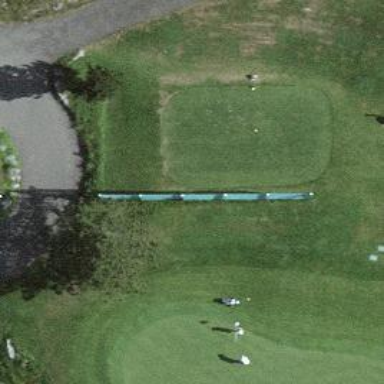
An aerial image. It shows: Golf tee.